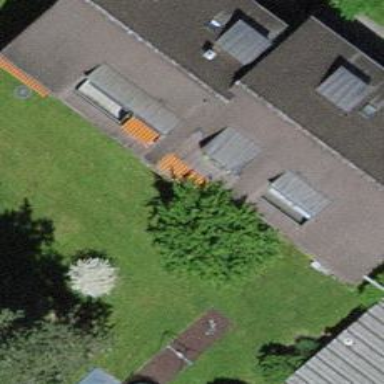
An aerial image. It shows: Residential building.